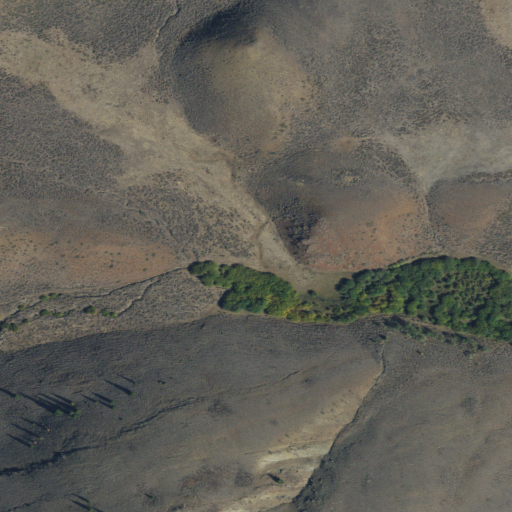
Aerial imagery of valley in Idaho named Right Fork Death Canyon containing shrub and herbaceous wetlands